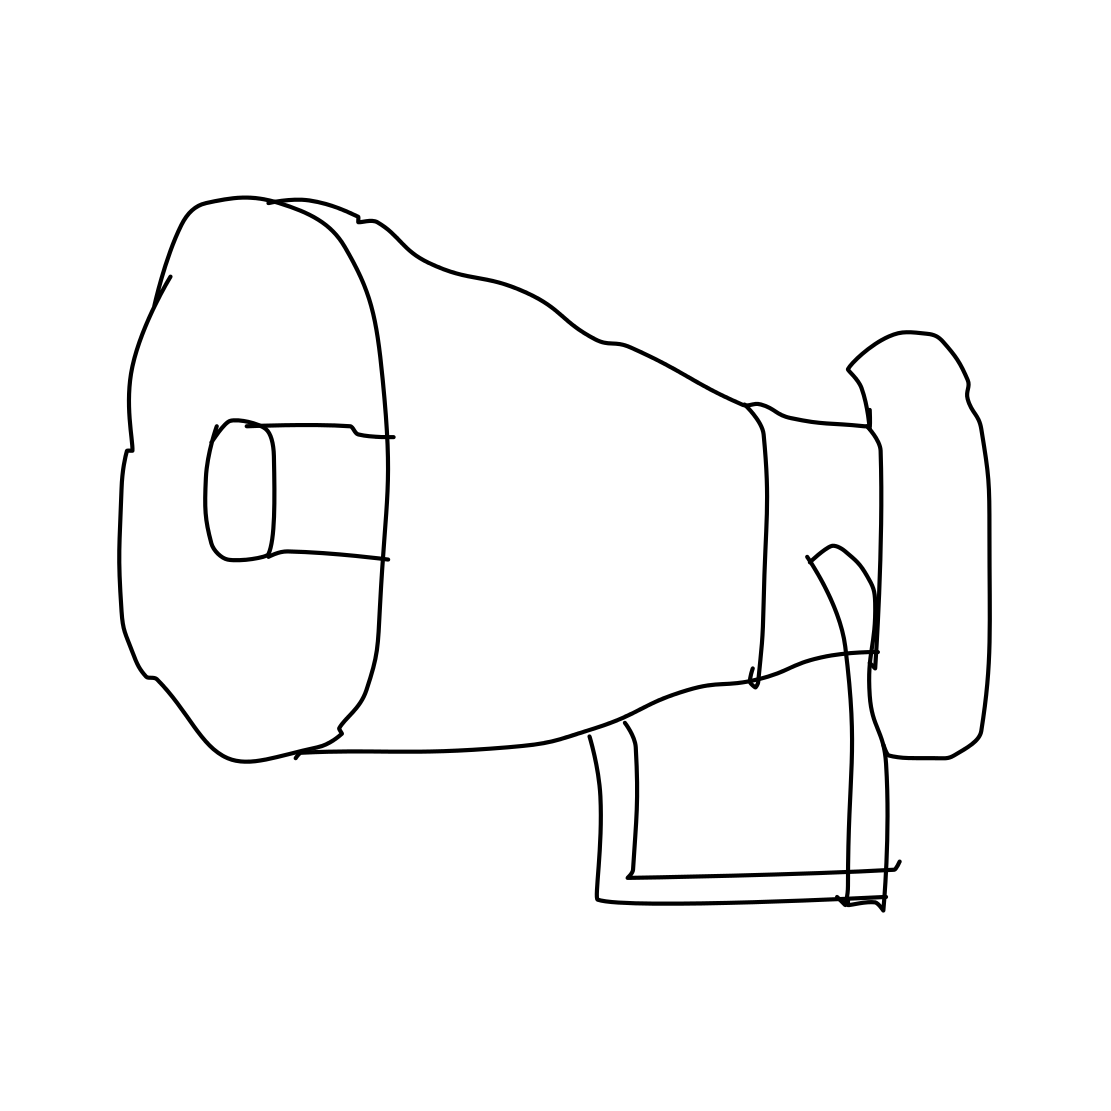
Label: loudspeaker